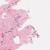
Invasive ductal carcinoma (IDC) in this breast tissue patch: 0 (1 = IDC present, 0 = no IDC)